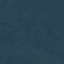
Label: Forest